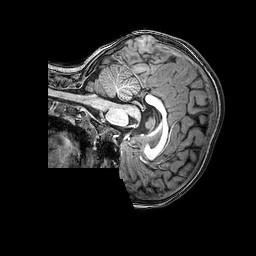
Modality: T1w
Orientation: sagittal
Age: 6
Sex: male
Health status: healthy